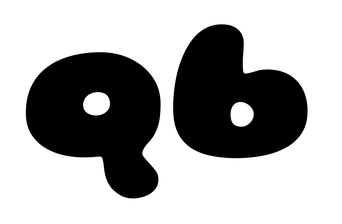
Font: Gluten_Black